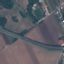
Land use / land cover: Highway